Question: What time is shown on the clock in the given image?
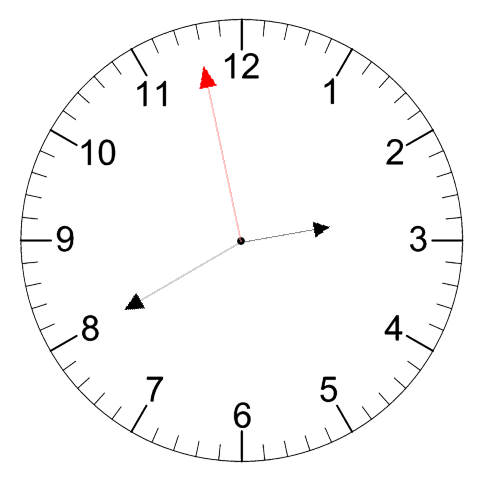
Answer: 02:39:58